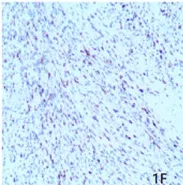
(F) Immunohistochemistry results showing the expression of Myogenin.
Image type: pathology (immunostaining)